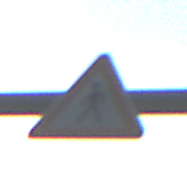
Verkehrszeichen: FussgaengerRechts
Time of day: SunriseSunset
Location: Outdoor (Nature)
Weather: PartlyCloudy
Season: NotSpecified
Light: Natural